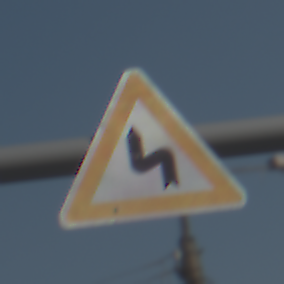
Verkehrszeichen: DoppelkurveZunaechstLinks
Umgebung: Outdoor, Special
Tageszeit: MorningAfternoon
Wetter: Clear
Licht: Natural
Jahreszeit: NotSpecified
Kontrast: HighContrast